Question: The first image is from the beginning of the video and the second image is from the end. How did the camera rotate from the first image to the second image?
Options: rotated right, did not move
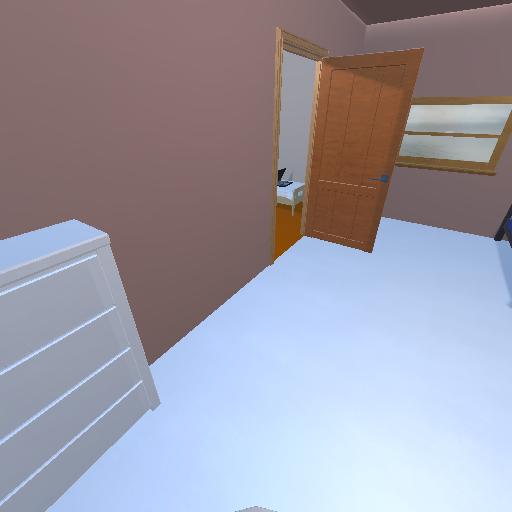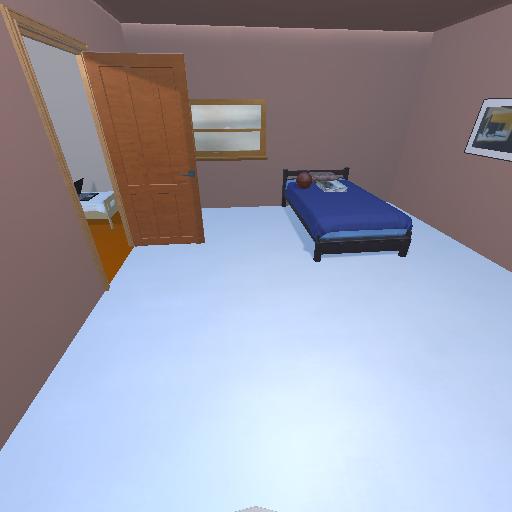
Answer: rotated right